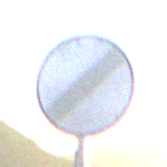
Verkehrszeichen: EndeSaemtlicherBegrenzungen
Umgebung: Outdoor, Nature
Tageszeit: SunriseSunset
Wetter: Clear
Licht: Natural
Jahreszeit: NotSpecified
Kontrast: HighContrast